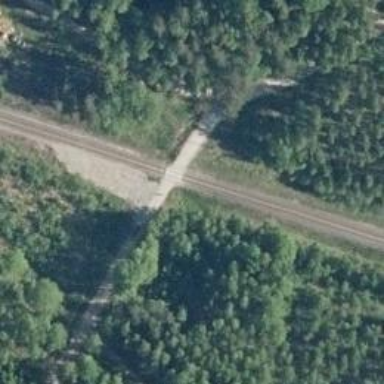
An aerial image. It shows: Level crossing along the railway.